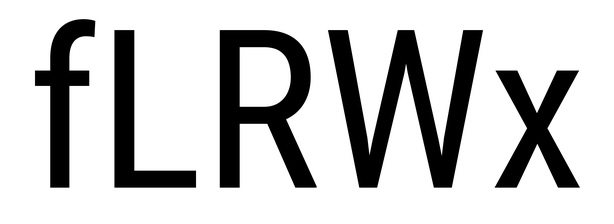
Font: Roboto_Condensed_Regular